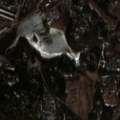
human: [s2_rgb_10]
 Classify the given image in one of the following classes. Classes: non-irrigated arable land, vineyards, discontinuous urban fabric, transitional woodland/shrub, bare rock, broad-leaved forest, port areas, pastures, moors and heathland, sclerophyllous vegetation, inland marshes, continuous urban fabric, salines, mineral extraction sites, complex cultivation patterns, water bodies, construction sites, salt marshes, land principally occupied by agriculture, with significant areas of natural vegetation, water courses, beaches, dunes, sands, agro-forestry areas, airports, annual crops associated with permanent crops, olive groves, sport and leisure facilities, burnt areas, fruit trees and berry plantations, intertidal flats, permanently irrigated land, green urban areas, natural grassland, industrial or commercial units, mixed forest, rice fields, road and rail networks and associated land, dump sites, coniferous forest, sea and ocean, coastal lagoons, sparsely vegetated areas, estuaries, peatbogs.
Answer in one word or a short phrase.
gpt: industrial or commercial units, coniferous forest, mixed forest, sea and ocean